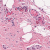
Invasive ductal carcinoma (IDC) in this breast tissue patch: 0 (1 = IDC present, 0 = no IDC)